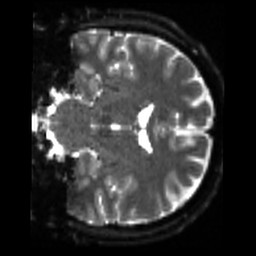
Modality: sbref
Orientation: coronal
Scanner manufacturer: siemens
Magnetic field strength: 3 T
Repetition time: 4 s
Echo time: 0.0594 s